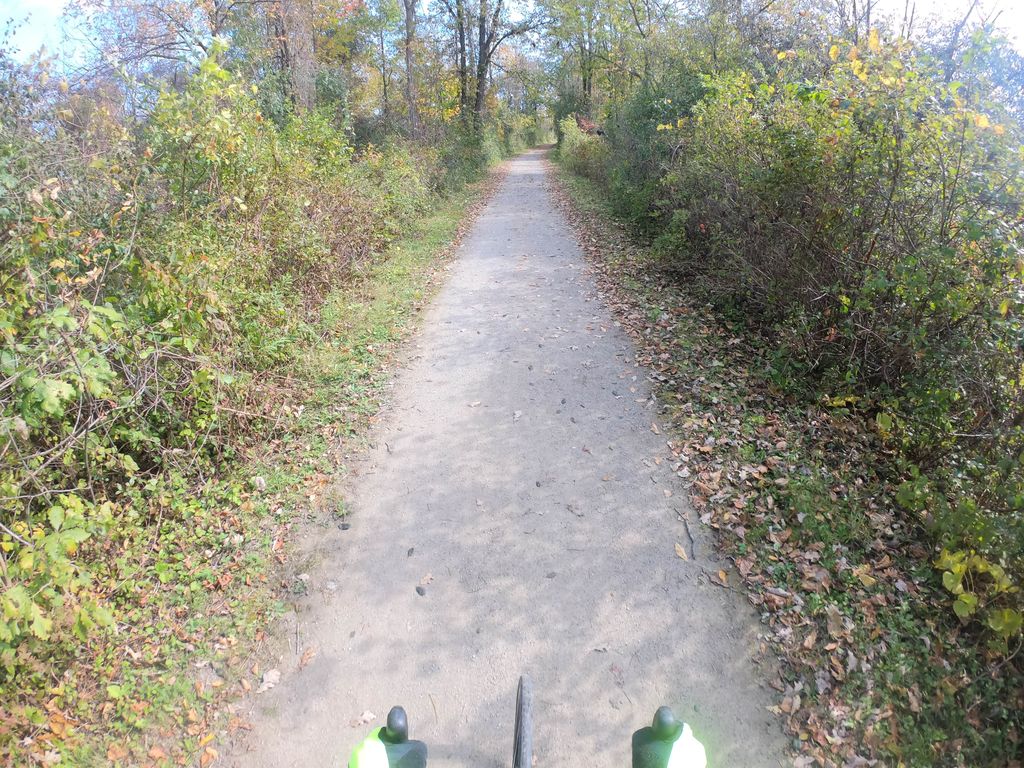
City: kitchener-waterloo